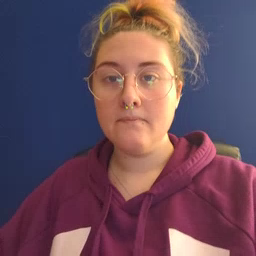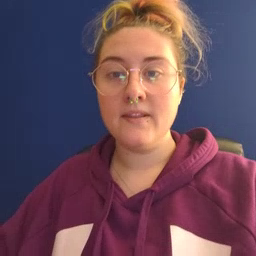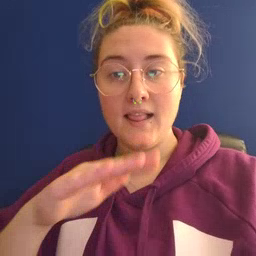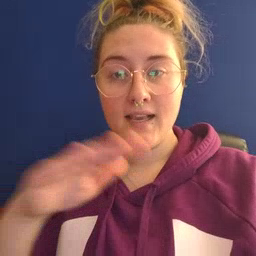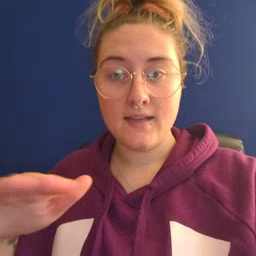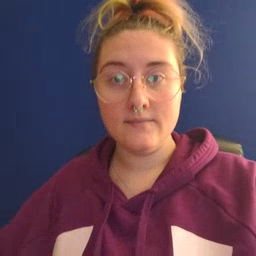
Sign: clean